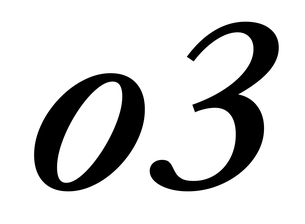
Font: LibreCaslonText-Italic_Medium_Italic